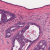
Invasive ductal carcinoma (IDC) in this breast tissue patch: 0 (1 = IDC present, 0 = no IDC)